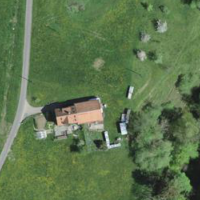
EUNIS habitat code: 24
Species observed at this site:
Leucojum vernum